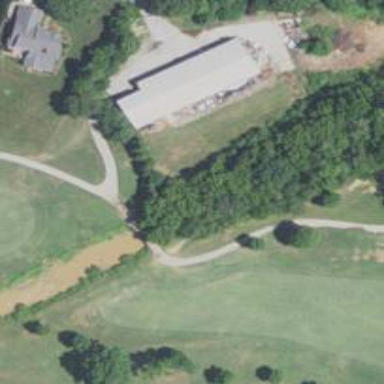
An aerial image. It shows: Path bridge over golf path.